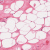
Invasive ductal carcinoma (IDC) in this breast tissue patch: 0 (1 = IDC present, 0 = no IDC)